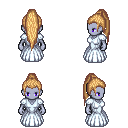
a pixel art fantasy rpg character, female body template, dark elf, purple skin, underdress, magenta pants, light blonde extra-long topknot hairstyle, brown shoes, four views (front, back, left, right), 2x2 character sprite sheet, small pixel art, hard edges, no anti-aliasing